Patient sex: M
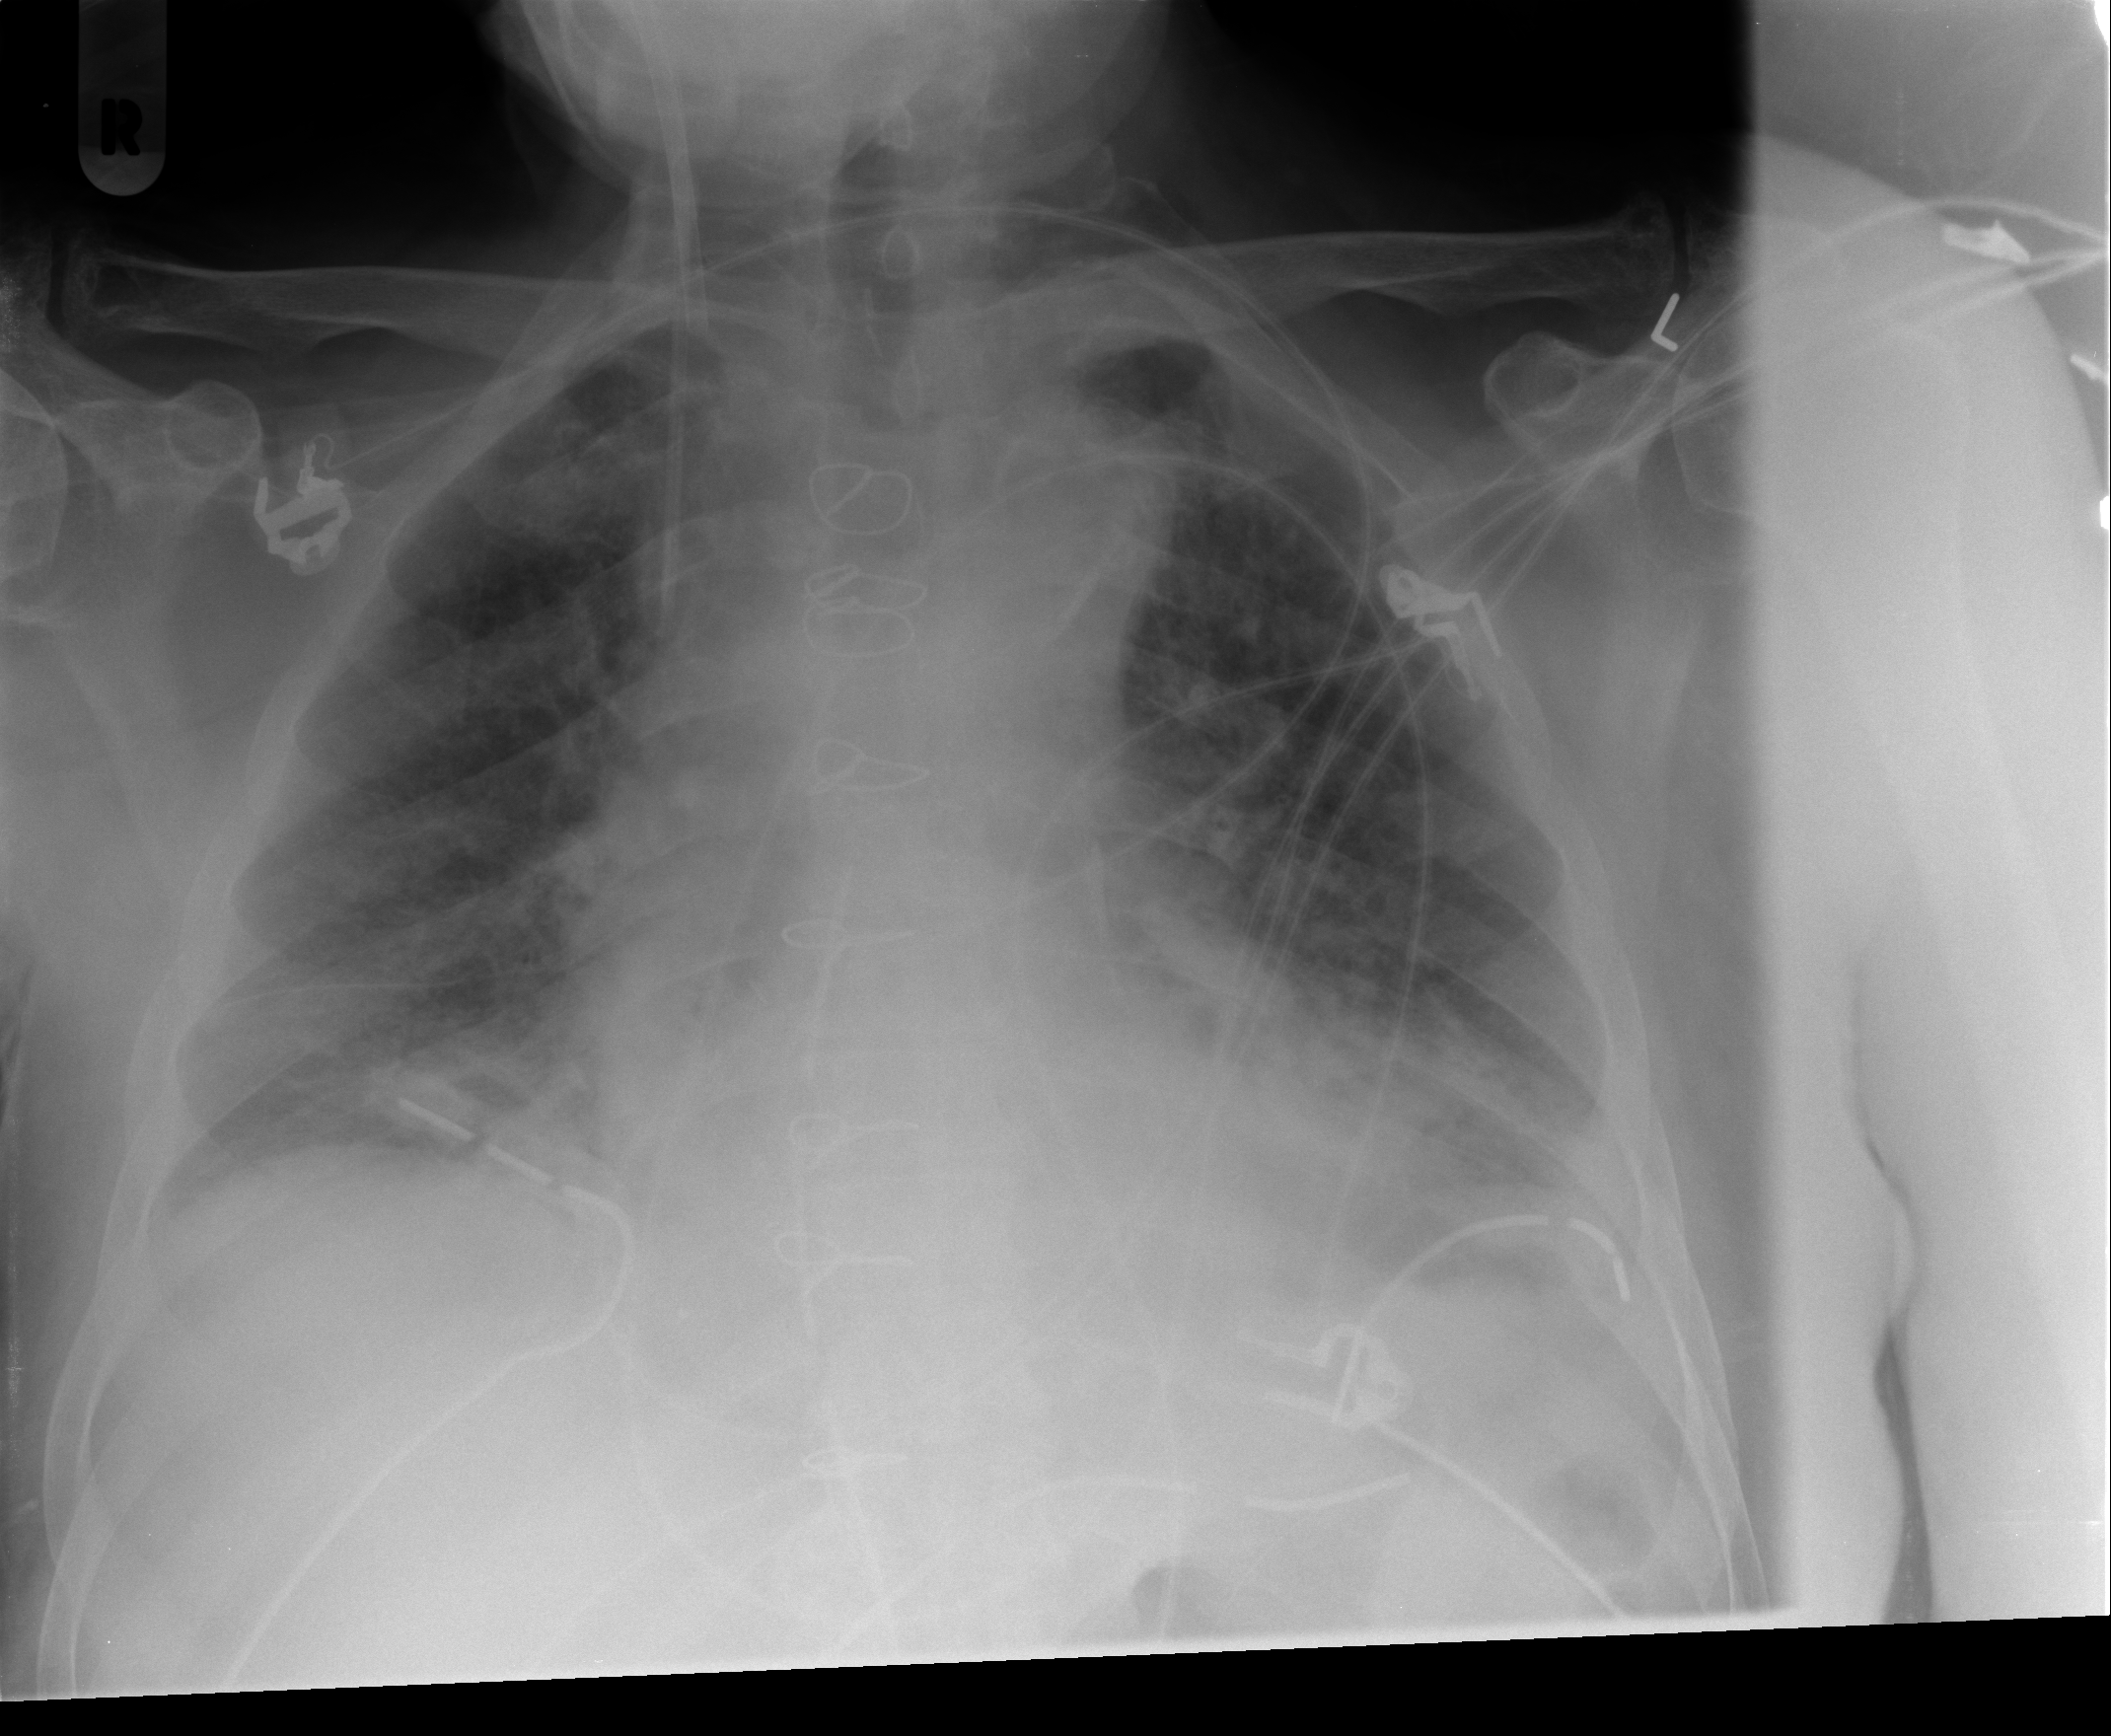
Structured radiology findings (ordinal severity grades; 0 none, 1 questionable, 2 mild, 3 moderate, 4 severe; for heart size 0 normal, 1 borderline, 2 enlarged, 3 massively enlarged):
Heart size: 0
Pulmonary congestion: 2
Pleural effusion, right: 1
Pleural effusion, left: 1
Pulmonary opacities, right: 2
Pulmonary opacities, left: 3
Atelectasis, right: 2
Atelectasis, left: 2